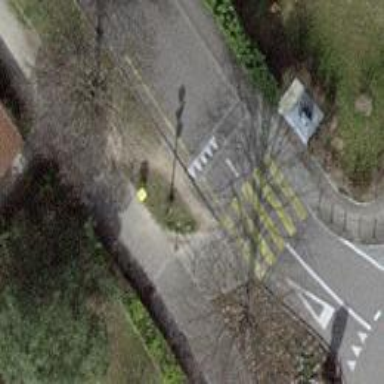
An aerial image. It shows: Post box.